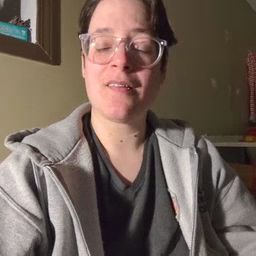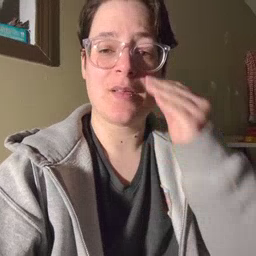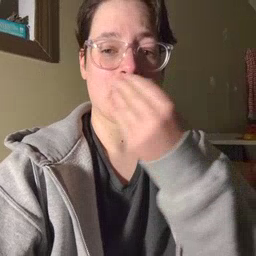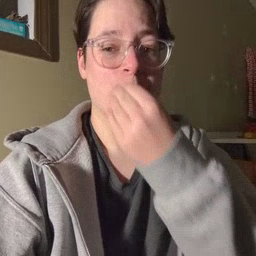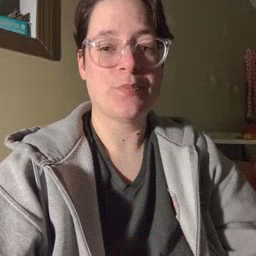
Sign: flower